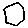
Label: hexagon